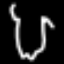
Label: squiggle